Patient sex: M
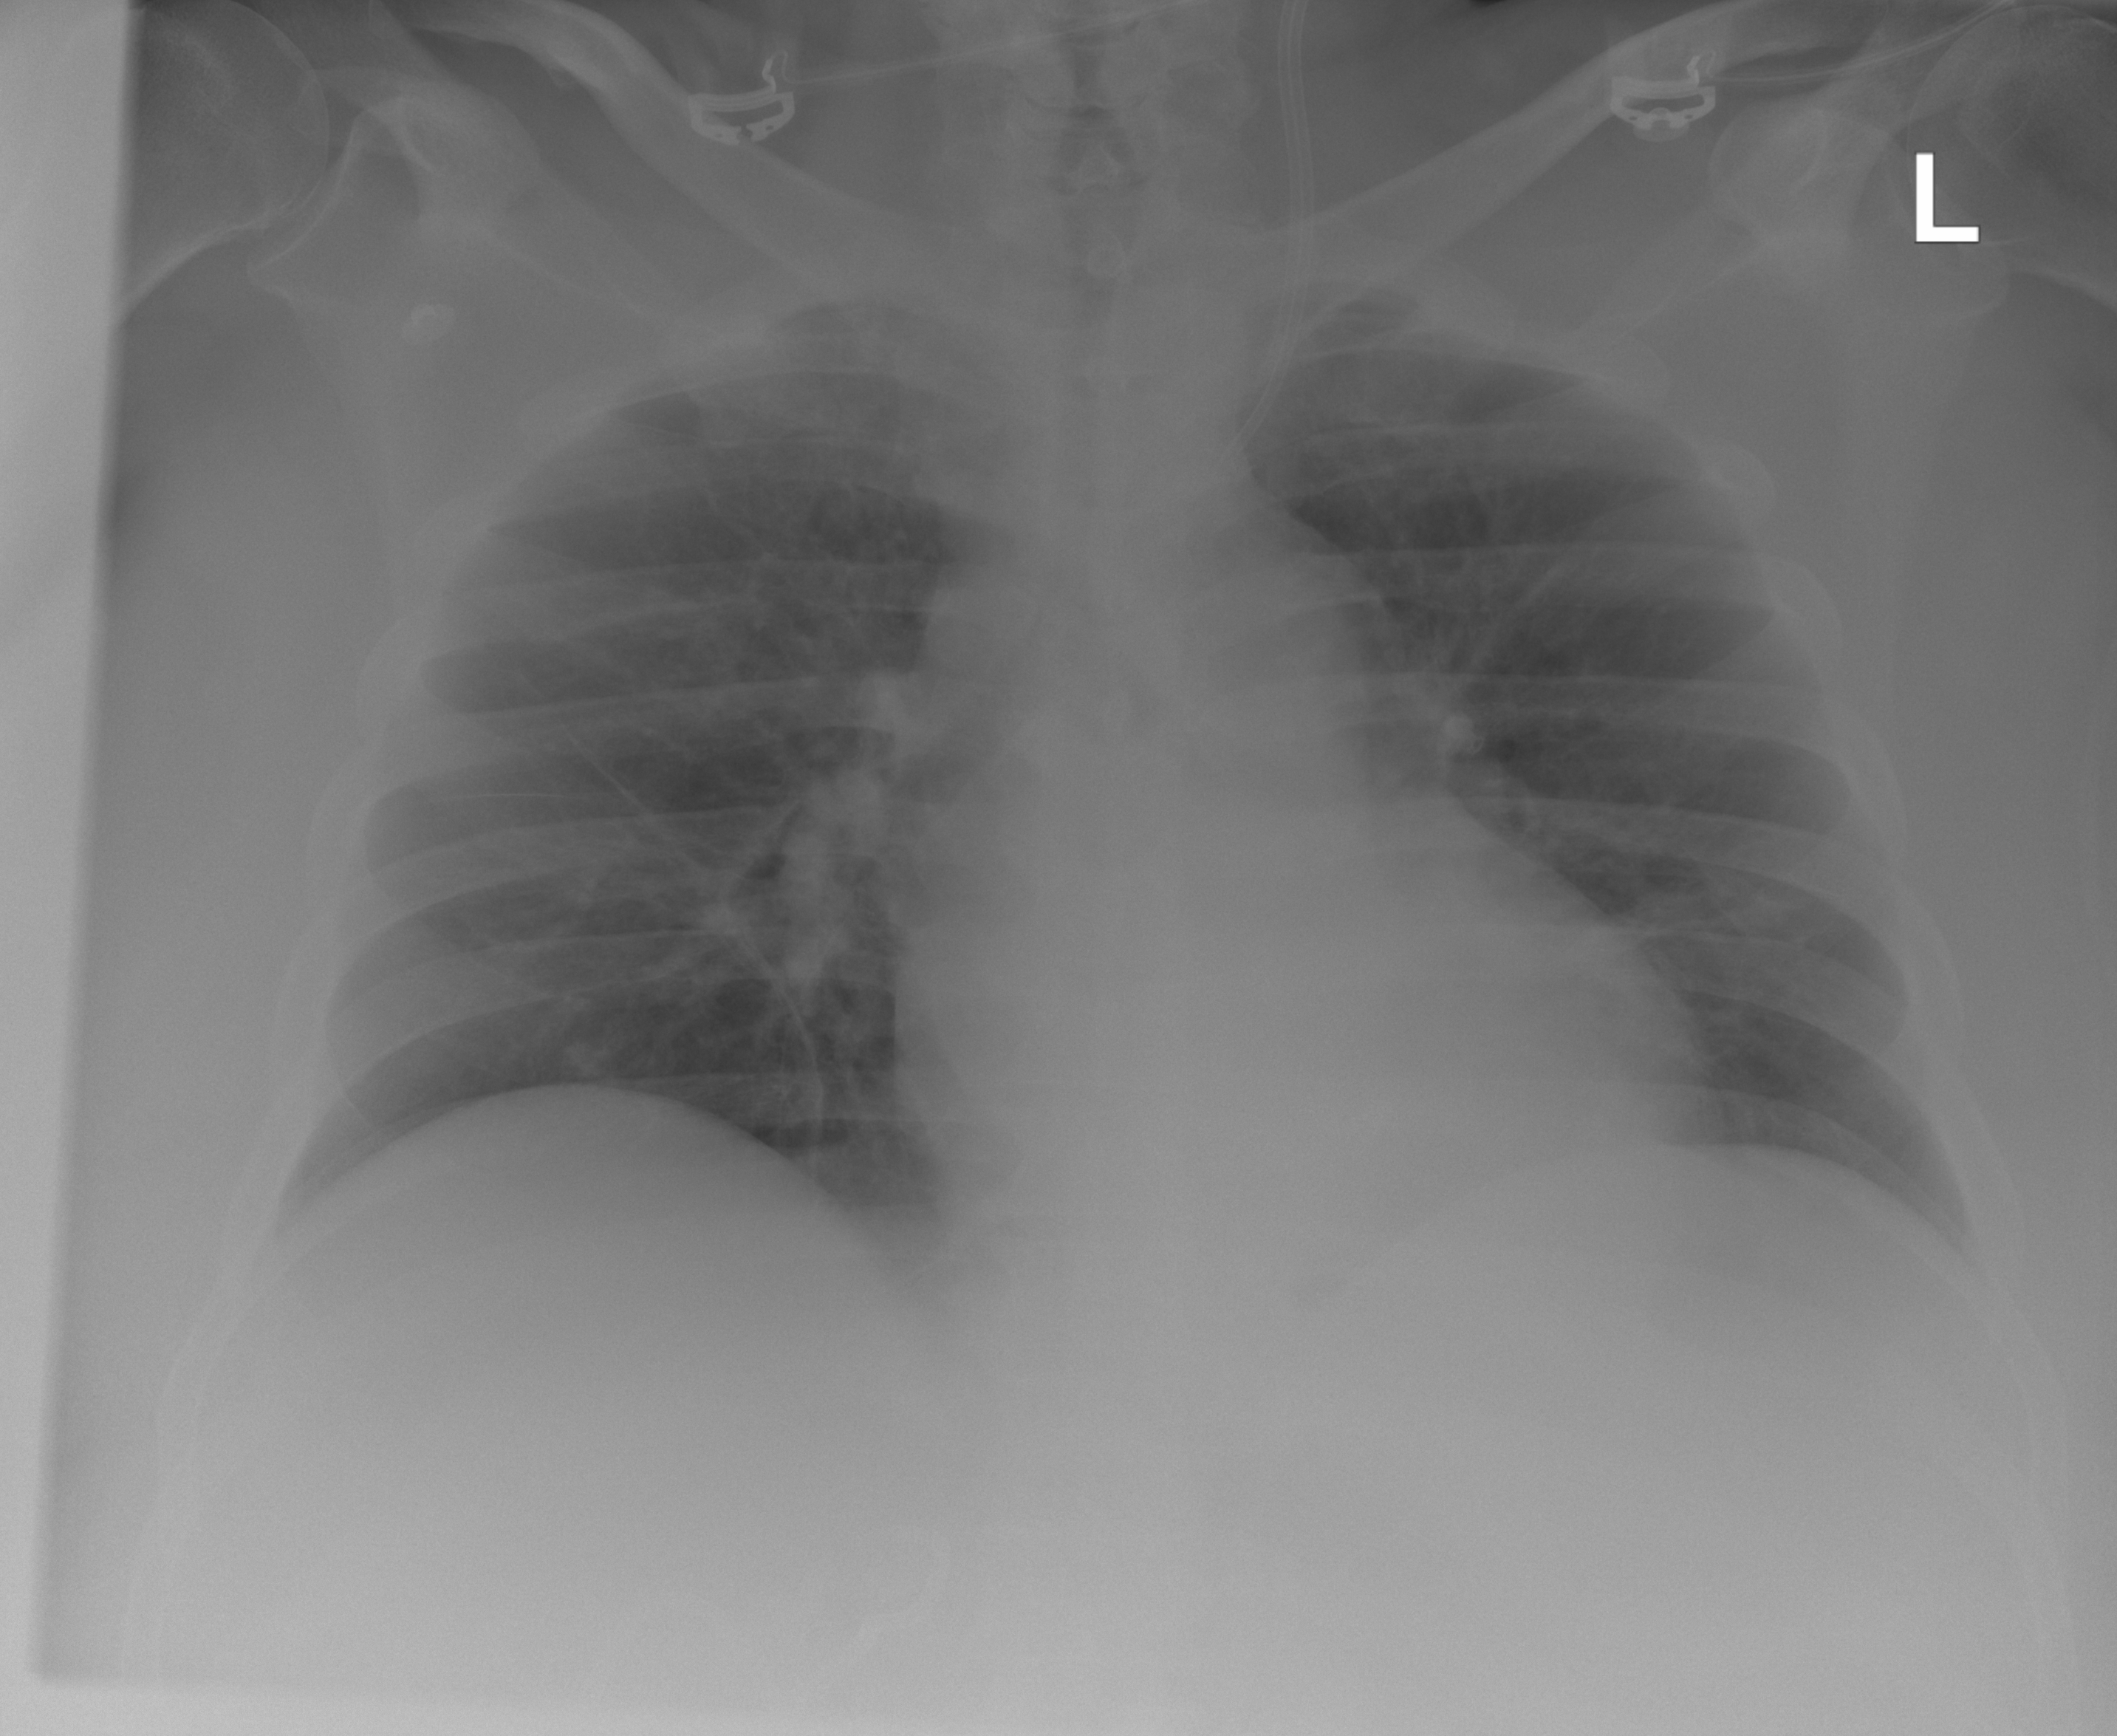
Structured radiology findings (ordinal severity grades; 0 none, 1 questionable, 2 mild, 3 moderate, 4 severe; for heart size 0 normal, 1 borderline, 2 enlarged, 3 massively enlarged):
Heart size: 2
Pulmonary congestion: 2
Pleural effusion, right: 0
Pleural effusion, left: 0
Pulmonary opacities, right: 2
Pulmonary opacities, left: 0
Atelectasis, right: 2
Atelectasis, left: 0